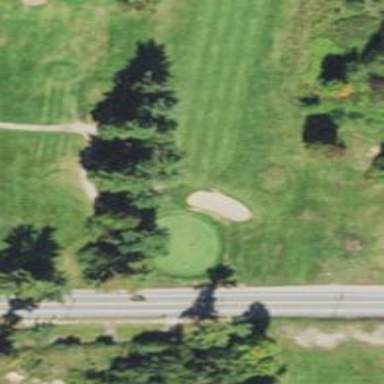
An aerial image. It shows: View of golf hole.